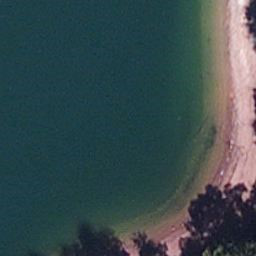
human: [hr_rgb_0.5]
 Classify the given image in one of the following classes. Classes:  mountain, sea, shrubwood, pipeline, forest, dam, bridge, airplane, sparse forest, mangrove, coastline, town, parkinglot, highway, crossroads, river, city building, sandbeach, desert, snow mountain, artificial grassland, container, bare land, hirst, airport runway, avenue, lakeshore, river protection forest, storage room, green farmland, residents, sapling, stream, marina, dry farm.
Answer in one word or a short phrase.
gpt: lakeshore